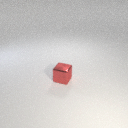
small red metal cube